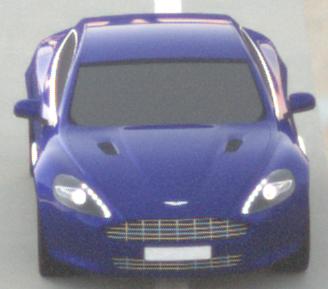
Make: Aston Martin
Model: Rapide
Detailed model: Rapide
Model produced from: 2010/03
Model produced until: 2013/07
Doors: 5
Color: blue
Road condition: dry road
Daytime: sunrise or sunset
Contrast: low contrast